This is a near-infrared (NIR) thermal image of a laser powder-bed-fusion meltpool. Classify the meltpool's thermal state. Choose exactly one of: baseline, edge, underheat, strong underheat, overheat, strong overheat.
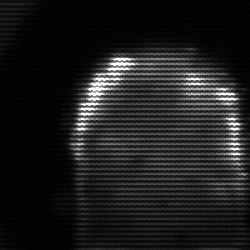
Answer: baseline